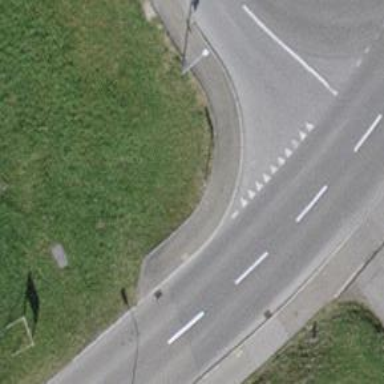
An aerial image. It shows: Road with "give way" sign.